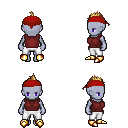
a pixel art fantasy rpg character, female body template, dark elf, purple skin, maroon sleeveless shirt, white pants, blonde mohawk hairstyle, red bandana, gold boots, four views (front, back, left, right), 2x2 character sprite sheet, small pixel art, hard edges, no anti-aliasing